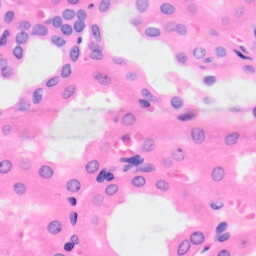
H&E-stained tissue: Kidney